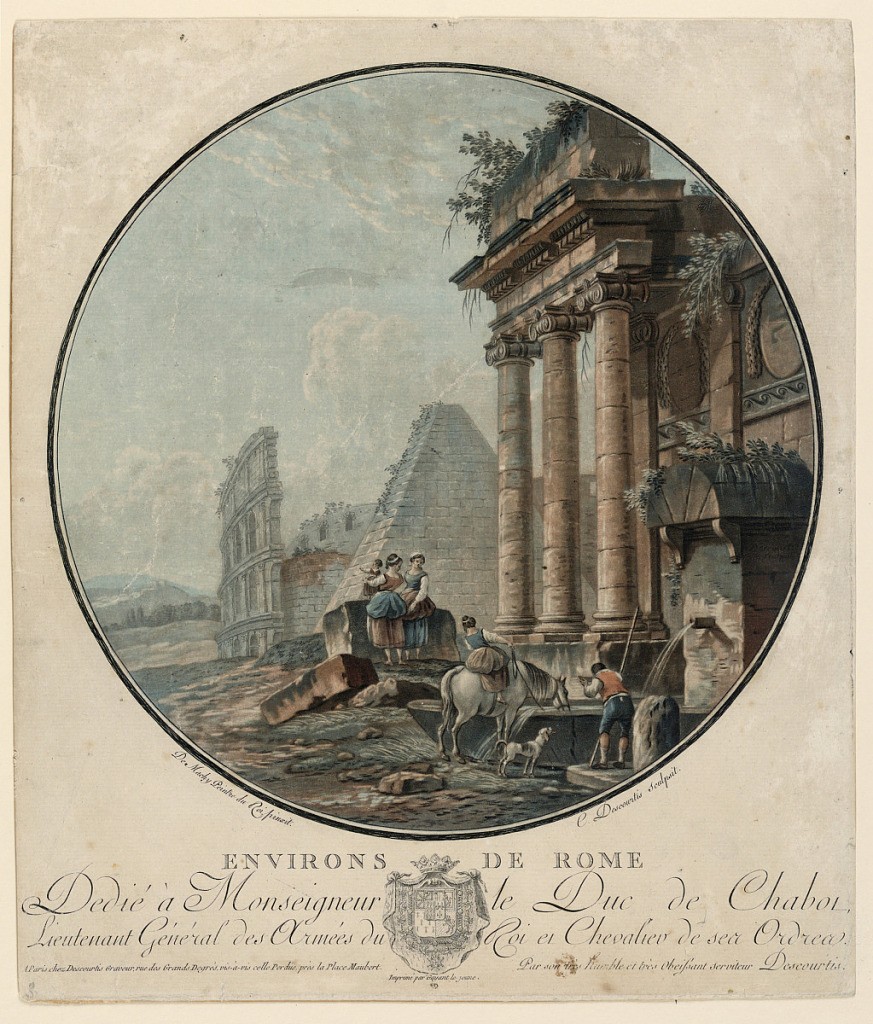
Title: Environs de Rome
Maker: Charles Melchoir Descourtis, 1753–1820
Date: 1784
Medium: Engraving in color ink on paper
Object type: Print
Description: In foreground at right, ruins of an Ionic temple with three girls, a boy and a horse in front of it. In distance, left, a pyramid and colliseum.